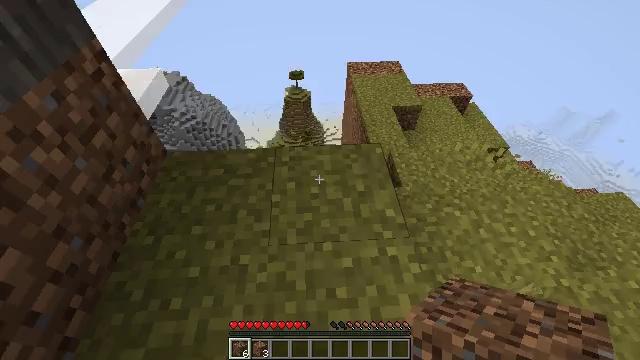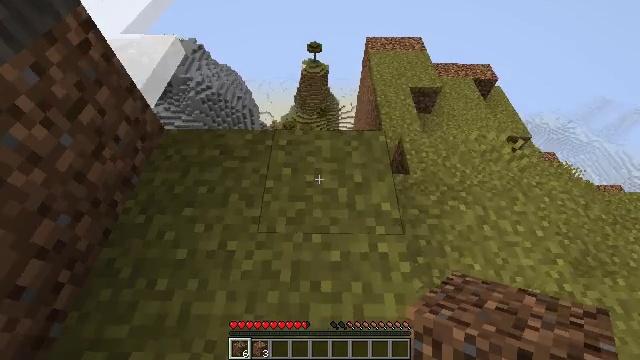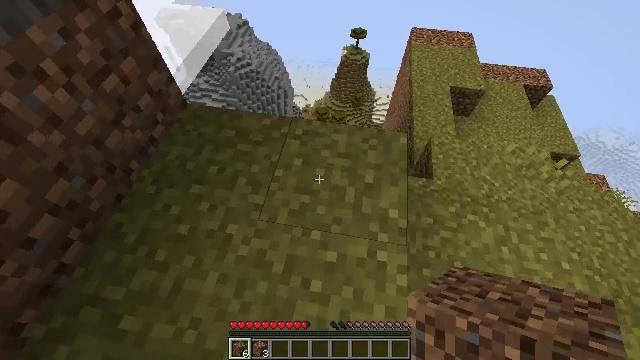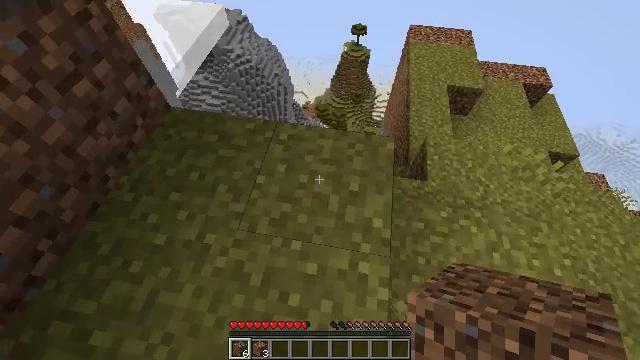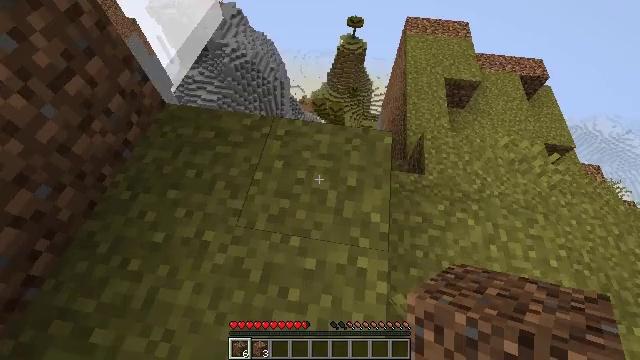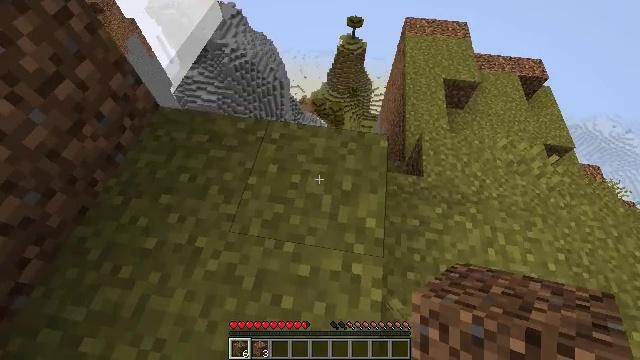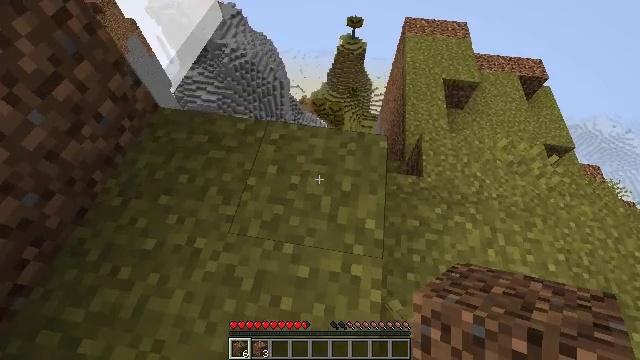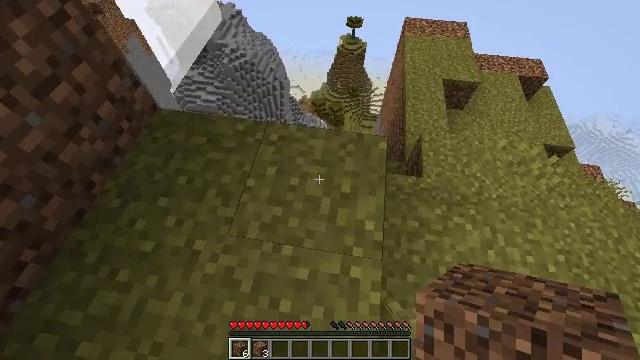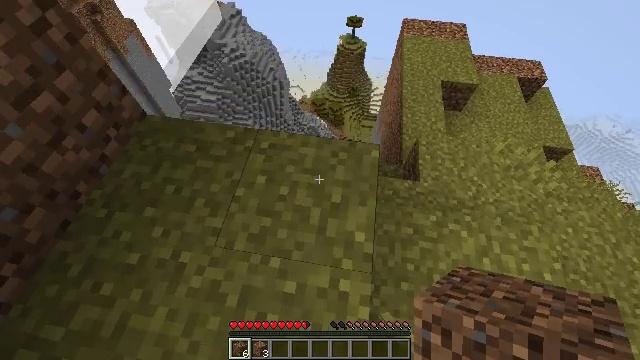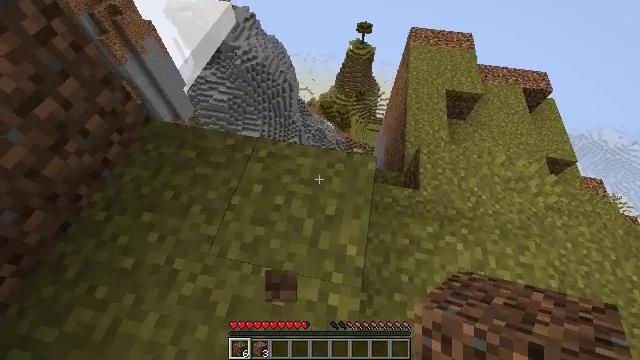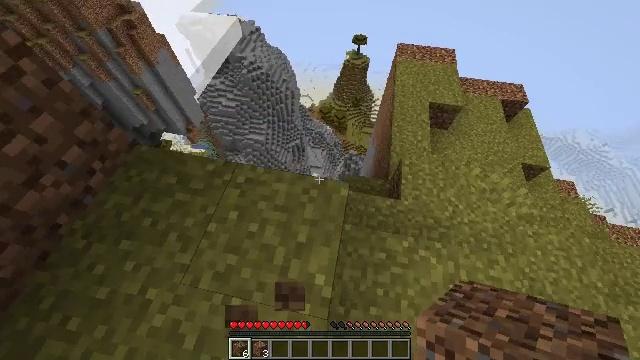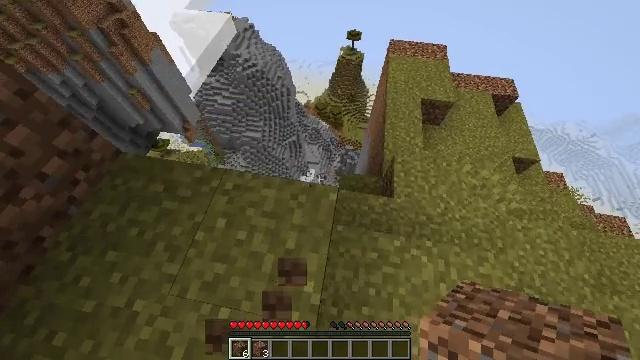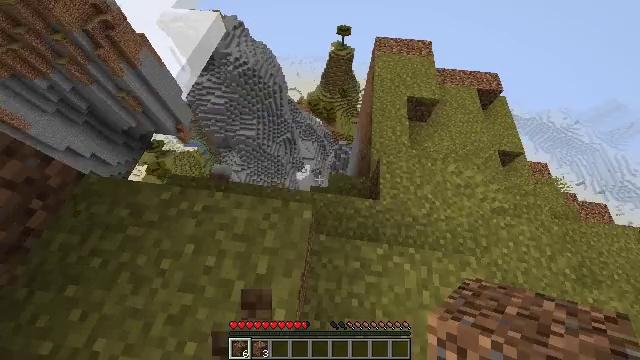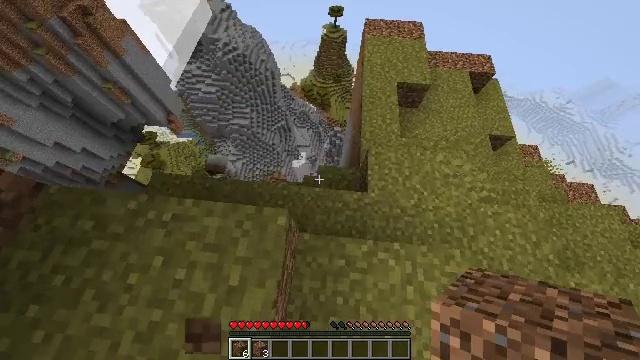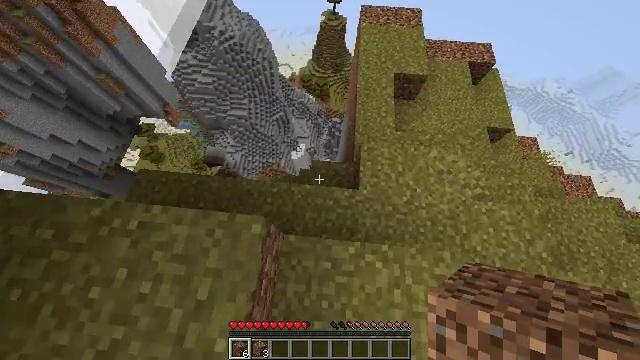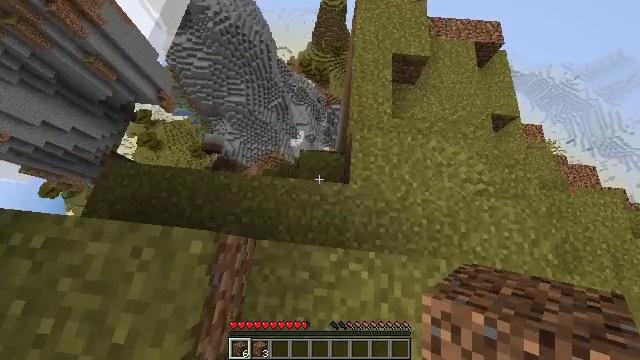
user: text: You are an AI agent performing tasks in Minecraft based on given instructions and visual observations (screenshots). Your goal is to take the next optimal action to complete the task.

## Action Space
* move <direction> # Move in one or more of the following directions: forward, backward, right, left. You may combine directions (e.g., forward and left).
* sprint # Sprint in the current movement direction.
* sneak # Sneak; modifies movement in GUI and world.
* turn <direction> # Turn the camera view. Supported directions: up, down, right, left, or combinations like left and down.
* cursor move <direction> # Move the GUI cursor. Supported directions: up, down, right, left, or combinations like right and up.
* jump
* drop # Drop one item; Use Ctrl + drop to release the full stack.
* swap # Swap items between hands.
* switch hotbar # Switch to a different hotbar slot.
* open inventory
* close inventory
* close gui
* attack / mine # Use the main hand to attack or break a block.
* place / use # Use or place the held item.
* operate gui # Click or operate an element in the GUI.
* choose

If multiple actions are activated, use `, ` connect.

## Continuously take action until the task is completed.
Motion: motion action
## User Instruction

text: Collect coarse dirt blocks.
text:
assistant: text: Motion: no_op
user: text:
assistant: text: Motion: move forward and move right, turn left and down
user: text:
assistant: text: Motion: no_op
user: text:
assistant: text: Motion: turn down
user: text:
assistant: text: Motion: no_op
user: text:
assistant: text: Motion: no_op
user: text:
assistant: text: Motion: no_op
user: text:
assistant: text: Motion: move forward and move right
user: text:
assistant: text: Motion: move forward and move right, turn left
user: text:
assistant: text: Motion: move forward and move right
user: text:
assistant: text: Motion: move forward and move right, turn right and down
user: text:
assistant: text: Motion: move forward and move right, turn right and down
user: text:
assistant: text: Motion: move forward and move right, turn right and down
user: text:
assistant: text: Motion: move forward and move right, turn down
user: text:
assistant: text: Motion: move forward and move right, turn down
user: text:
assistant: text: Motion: move forward and move right, turn left and down
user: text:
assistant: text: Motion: move forward and move right
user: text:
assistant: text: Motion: move forward
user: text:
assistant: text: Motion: turn left and down
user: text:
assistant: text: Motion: no_op
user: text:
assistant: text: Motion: no_op
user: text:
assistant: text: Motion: no_op
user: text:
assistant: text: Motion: move forward
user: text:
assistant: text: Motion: move forward
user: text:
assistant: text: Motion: move forward
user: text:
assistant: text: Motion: move forward
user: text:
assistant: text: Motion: no_op
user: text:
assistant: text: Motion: no_op
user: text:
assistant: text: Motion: no_op
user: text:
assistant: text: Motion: no_op